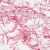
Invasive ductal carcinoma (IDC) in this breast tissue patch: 0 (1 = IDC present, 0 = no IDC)